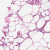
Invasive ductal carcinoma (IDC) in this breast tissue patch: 0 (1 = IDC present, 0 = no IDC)